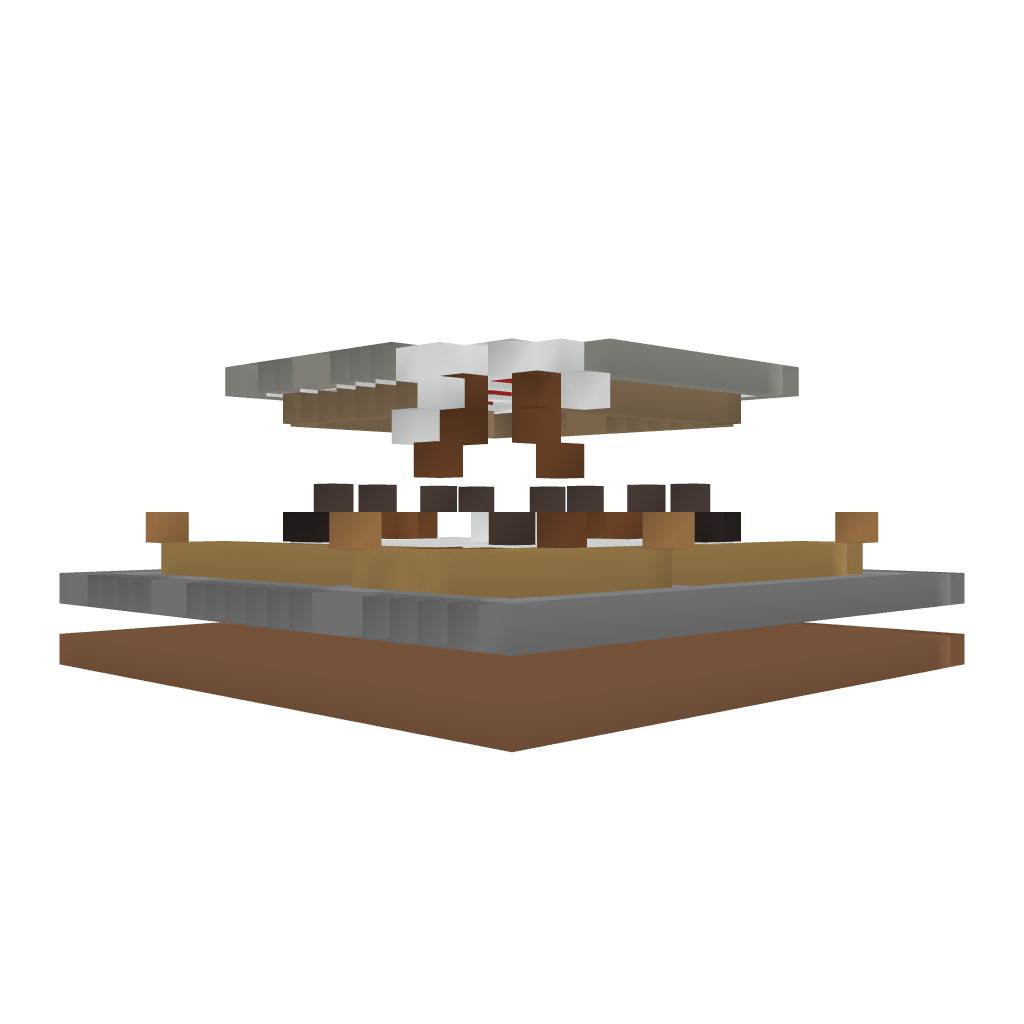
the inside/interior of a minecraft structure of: Cake Shop